Question: I have to make sometging like this working on iOS 6 and iOS 7:

But I don't know how to do it.
Can you help me?
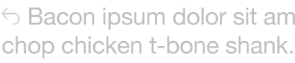
Answer: To draw your text around the image, with CoreText, you need to create a <URL>,
then create a 'CTFrameRef' with a path that specifies the shape of the frame by calling 'CTFramesetterCreateFrame'.
A sample code that's draw an image in the top-left corner of an 'UIView' and some text around the image :
'''
@implementation MyView
- (void)drawRect:(CGRect)rect
{
UIImage *image = [UIImage imageNamed:@"YourArrowImage"];
// create the transform to flip the path and text drawing
CGAffineTransform transform = CGAffineTransformMakeTranslation(0, rect.size.height);
transform = CGAffineTransformScale(transform, 1., -1.);
// create a path that's exclude the image rect { .origin = CGPointZero, .size = [image size] } from the rect
CGMutablePathRef path = CGPathCreateMutable();
CGPathMoveToPoint(path, &transform, [image size].width, 0);
CGPathAddLineToPoint(path, &transform, rect.size.width, 0);
CGPathAddLineToPoint(path, &transform, rect.size.width, rect.size.height);
CGPathAddLineToPoint(path, &transform, 0, rect.size.height);
CGPathAddLineToPoint(path, &transform, 0, [image size].height);
CGPathAddLineToPoint(path, &transform, [image size].width, [image size].height);
CGPathCloseSubpath(path);
// setup your text with the desired attributes
NSAttributedString *attributedString = [[NSAttributedString alloc] initWithString:@"Lorem ipsum dolor sit amet, consectetur adipiscing elit. Sed non risus."
attributes:@{ NSFontAttributeName :[UIFont systemFontOfSize:24.],
NSForegroundColorAttributeName: [UIColor grayColor] }];
// create CoreText framesetter and the text frame to draw
CTFramesetterRef framesetter = CTFramesetterCreateWithAttributedString((CFAttributedStringRef)attributedString);
[attributedString release];
CTFrameRef frame = CTFramesetterCreateFrame(framesetter, CFRangeMake(0,0), path, NULL);
CFRelease(path);
CFRelease(framesetter);
CGContextRef ctx = UIGraphicsGetCurrentContext();
// save graphics state
CGContextSaveGState(ctx);
// apply the transfom to draw the text
CGContextConcatCTM(ctx, transform);
// draw the text frame
CTFrameDraw(frame, ctx);
// restore graphics state
CGContextRestoreGState(ctx);
CFRelease(frame);
// draw the image
[image drawAtPoint:CGPointMake(0,0)];
}
@end
'''